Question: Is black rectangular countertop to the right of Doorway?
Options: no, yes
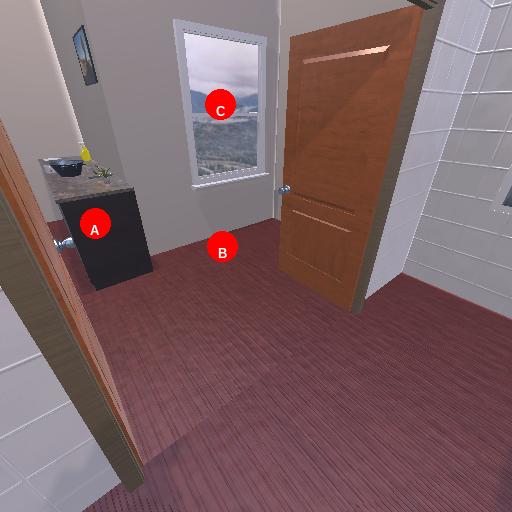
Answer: no